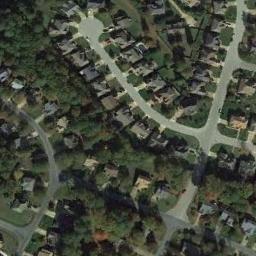
Label: residential